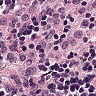
Metastatic tissue present: no